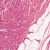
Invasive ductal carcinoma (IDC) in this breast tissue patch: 0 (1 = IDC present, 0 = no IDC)